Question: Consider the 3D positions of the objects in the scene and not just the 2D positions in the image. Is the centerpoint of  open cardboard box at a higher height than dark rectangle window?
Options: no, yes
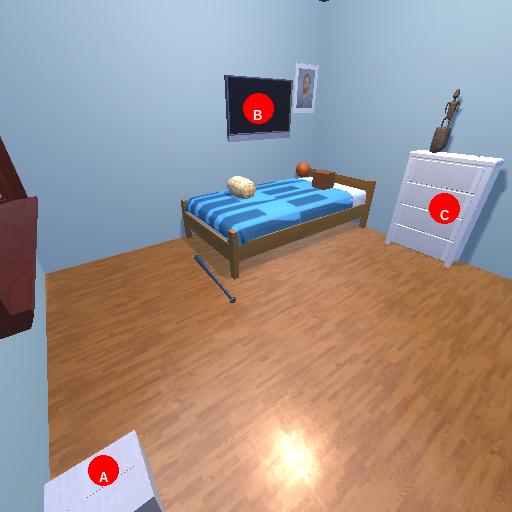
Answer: no